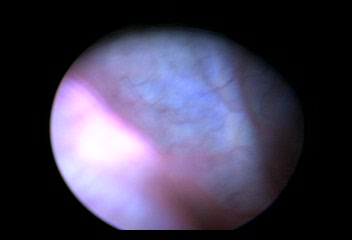
Modality: BLC
Class: Normal mucosa
Bladder cancer association: No